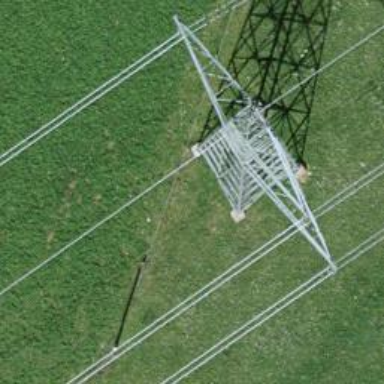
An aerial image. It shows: Three cables of power line.